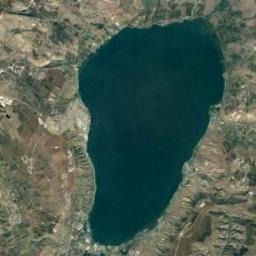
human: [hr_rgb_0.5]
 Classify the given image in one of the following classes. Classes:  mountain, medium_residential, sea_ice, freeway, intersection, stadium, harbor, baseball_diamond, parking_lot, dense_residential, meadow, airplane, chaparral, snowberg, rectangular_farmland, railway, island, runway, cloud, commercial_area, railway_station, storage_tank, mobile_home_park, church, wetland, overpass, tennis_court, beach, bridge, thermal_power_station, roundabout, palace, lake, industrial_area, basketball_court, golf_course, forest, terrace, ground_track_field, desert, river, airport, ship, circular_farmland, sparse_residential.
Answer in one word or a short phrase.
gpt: lake